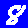
Digit: 8